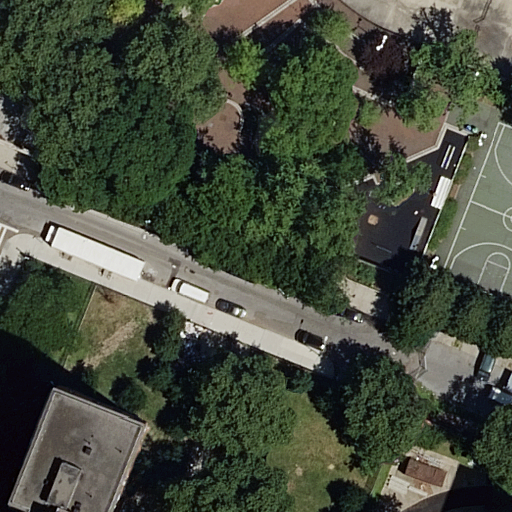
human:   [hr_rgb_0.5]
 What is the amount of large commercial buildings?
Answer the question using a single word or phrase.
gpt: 0

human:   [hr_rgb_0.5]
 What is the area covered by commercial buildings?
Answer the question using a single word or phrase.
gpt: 0m2

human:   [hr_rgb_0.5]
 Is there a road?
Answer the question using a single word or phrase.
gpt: yes

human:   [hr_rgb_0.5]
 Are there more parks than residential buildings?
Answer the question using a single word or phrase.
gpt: no

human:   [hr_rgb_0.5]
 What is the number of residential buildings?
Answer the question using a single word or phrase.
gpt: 2

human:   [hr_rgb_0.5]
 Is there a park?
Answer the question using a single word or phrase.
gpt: yes

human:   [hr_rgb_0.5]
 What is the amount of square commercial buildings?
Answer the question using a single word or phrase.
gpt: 0

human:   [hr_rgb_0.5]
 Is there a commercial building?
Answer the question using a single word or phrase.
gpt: no

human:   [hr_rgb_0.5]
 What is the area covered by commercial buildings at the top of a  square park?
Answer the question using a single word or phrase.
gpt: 0m2

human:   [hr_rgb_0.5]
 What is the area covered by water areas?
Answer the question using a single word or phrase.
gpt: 0m2

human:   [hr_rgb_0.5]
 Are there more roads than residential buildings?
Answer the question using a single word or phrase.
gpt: no

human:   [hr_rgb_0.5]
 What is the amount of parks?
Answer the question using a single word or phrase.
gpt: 1

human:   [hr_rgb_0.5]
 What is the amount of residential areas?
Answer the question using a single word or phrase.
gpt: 2

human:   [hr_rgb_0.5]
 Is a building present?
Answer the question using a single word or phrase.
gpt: yes

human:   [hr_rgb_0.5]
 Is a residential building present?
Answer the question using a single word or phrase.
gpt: yes

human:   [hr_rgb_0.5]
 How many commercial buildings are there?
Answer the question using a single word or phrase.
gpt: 0

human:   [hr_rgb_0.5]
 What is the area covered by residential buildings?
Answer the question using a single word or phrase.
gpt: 726m2

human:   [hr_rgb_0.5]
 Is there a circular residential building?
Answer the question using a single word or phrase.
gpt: no

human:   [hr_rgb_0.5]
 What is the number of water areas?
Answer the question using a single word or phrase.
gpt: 0

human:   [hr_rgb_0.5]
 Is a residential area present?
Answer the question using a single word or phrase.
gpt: yes

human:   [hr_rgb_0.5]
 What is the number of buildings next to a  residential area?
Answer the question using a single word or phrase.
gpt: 2

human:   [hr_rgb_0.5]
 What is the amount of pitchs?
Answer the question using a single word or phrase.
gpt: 1

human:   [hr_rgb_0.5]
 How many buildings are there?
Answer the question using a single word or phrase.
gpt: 2

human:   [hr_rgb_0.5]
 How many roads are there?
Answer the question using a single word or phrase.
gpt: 1

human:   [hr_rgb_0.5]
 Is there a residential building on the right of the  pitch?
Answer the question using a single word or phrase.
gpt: no

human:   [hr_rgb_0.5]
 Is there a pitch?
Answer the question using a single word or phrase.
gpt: yes

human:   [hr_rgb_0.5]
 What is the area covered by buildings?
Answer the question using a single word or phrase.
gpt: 726m2

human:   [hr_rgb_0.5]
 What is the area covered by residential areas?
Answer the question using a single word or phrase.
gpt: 1064m2

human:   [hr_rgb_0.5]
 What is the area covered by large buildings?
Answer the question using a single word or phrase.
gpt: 686m2

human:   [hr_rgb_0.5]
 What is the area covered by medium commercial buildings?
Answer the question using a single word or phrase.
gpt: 0m2

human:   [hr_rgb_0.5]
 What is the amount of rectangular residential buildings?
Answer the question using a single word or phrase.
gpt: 1

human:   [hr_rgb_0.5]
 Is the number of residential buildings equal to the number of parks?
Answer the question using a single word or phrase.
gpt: no

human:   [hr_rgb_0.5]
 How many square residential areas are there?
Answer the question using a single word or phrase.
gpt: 0

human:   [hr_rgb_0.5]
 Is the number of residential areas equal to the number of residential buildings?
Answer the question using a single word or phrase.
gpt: yes

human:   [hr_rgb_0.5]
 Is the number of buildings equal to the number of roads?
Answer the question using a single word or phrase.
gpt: no

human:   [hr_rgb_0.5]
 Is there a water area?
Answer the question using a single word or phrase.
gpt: no

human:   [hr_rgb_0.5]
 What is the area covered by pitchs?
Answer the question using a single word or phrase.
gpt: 322m2

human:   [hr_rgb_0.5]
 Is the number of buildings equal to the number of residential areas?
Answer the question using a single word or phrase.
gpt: yes

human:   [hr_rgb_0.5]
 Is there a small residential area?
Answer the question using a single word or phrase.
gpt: yes

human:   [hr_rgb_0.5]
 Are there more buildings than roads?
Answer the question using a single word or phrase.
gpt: yes

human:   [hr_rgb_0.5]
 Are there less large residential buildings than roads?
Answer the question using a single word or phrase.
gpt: no

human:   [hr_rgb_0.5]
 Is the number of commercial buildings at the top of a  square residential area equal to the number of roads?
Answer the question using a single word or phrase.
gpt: no

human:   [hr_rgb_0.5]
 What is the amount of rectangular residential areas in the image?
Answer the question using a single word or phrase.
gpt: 2

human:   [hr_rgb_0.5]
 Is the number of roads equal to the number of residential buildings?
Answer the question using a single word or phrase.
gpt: no

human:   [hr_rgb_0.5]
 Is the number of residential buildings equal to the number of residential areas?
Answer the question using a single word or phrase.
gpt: yes

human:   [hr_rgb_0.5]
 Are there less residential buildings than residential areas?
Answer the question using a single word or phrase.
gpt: no

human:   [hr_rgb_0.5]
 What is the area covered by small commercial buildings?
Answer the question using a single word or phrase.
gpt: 0m2

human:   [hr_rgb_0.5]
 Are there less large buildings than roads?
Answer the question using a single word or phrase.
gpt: no

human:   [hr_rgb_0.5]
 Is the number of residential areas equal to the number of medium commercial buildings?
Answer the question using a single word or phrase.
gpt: no

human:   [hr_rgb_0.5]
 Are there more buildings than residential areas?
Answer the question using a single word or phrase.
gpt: no

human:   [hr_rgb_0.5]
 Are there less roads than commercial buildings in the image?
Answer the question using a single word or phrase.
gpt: no

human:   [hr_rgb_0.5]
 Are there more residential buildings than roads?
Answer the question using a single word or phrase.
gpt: yes

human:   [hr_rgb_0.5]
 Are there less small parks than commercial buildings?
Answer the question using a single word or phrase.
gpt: no

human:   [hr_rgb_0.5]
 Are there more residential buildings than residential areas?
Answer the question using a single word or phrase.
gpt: no

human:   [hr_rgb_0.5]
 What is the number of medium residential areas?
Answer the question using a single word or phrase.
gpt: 0

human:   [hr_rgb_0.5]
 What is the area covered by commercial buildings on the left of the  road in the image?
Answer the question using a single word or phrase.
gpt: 0m2

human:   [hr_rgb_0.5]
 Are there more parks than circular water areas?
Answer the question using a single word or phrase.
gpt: yes

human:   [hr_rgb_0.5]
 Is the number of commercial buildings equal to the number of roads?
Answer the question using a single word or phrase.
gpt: no

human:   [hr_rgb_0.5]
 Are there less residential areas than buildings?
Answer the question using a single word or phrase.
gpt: no

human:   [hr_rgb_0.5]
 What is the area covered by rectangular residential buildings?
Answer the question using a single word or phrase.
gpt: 40m2

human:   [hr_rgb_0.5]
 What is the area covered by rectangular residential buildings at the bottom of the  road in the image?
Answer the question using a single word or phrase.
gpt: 0m2

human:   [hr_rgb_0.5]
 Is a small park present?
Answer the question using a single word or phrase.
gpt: no

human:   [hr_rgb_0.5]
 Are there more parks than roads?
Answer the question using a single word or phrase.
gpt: no

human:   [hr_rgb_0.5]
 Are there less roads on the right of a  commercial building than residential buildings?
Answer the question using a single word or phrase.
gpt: yes